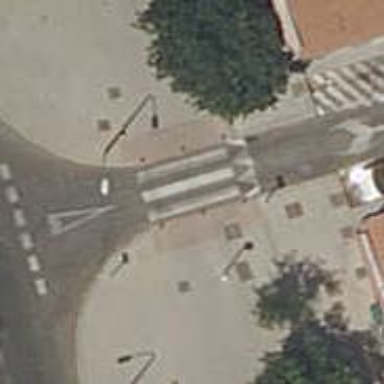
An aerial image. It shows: Zebra crossing with traffic calming hump on the road.